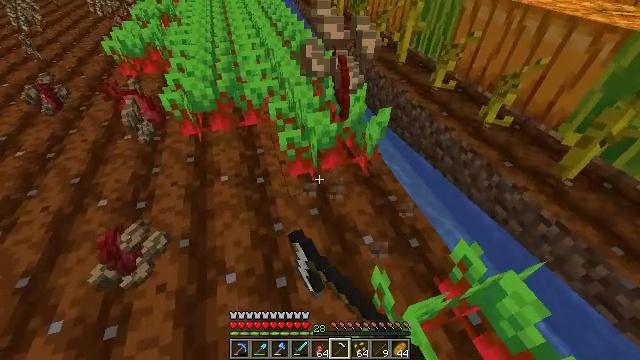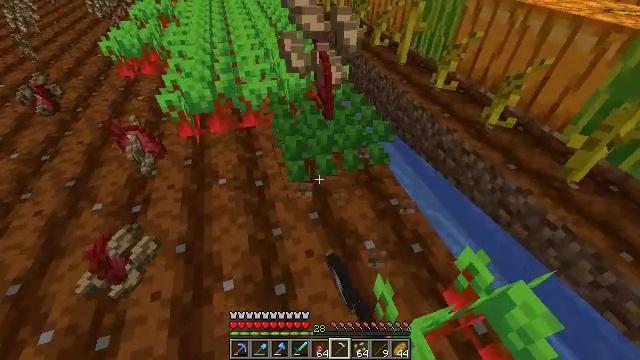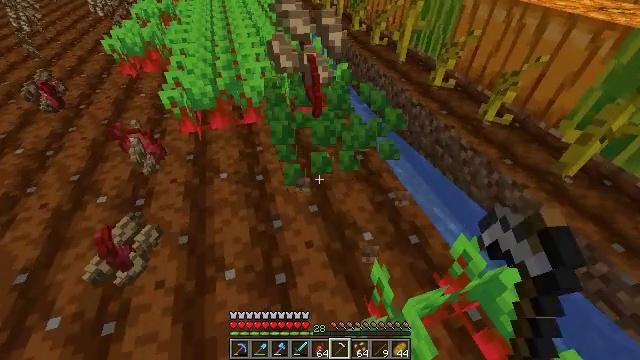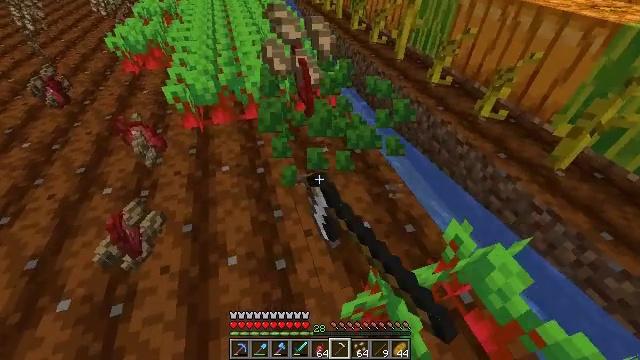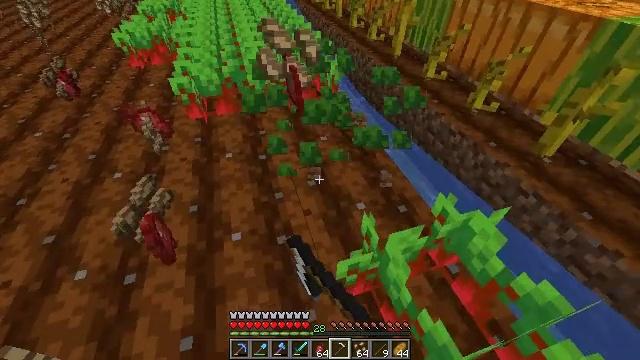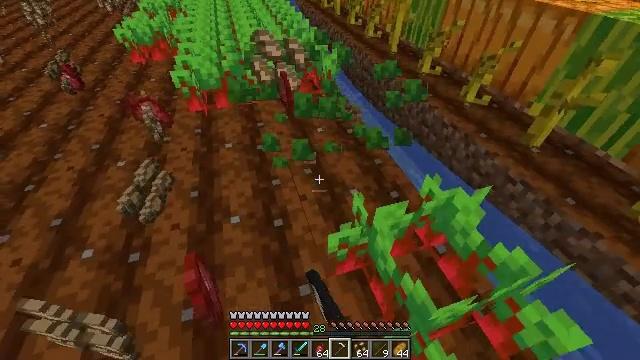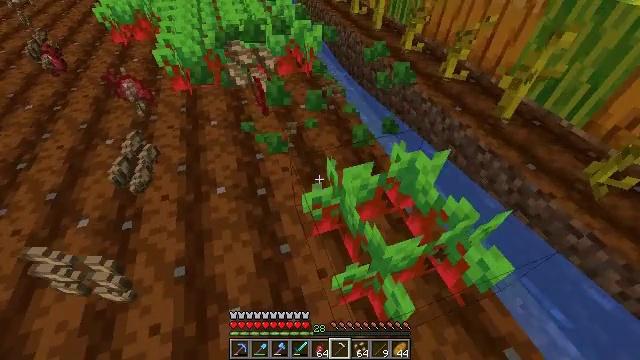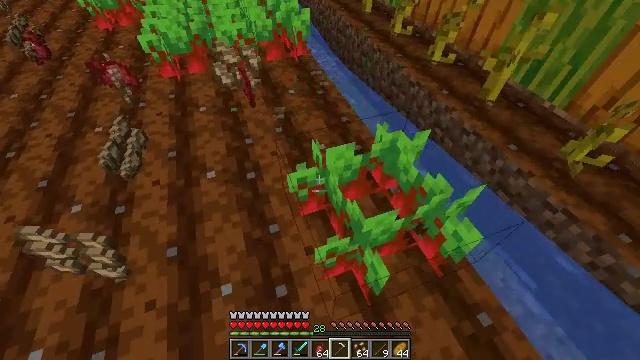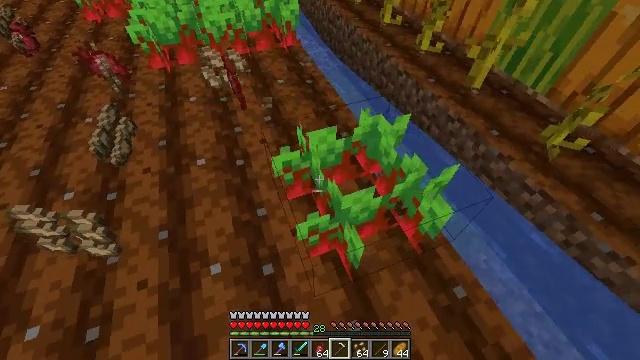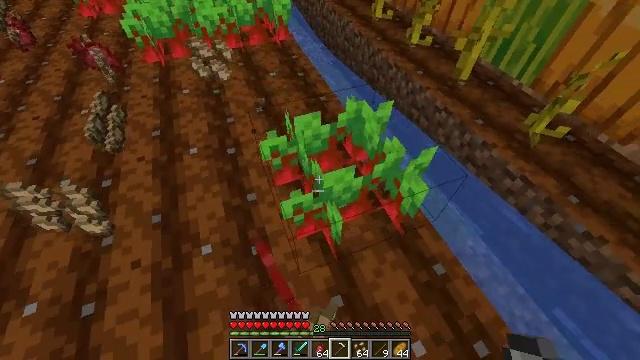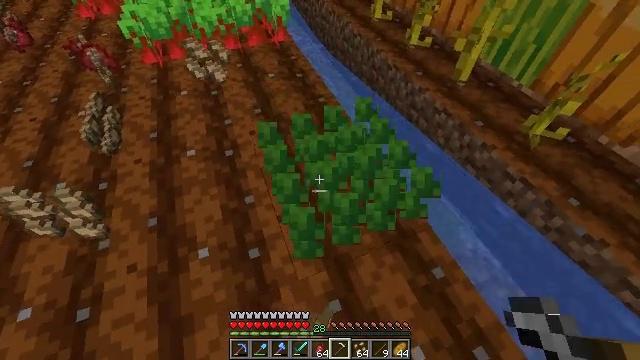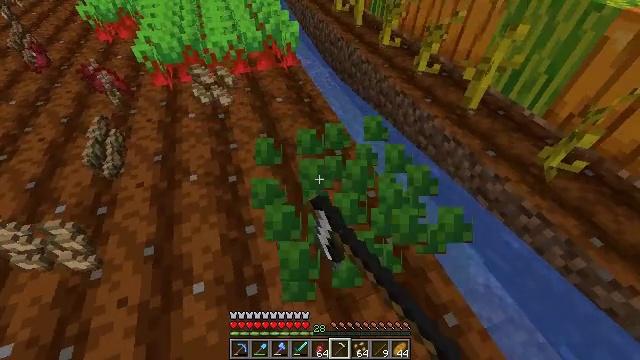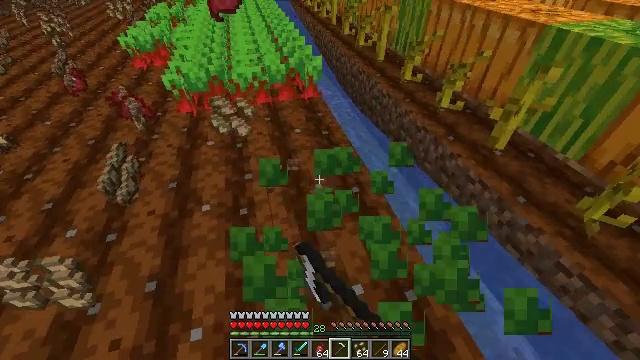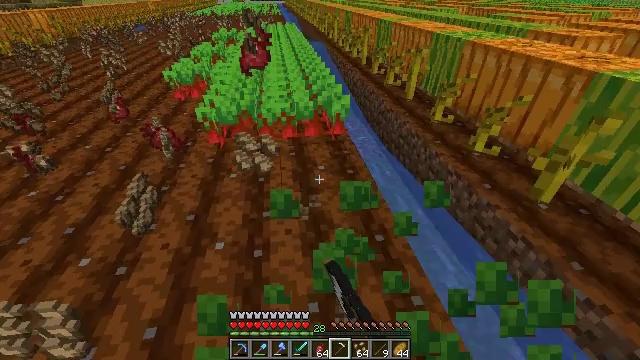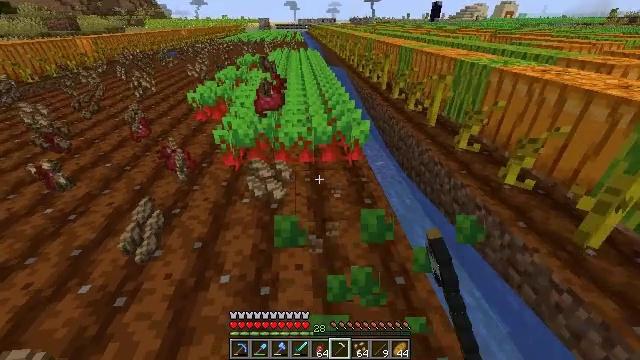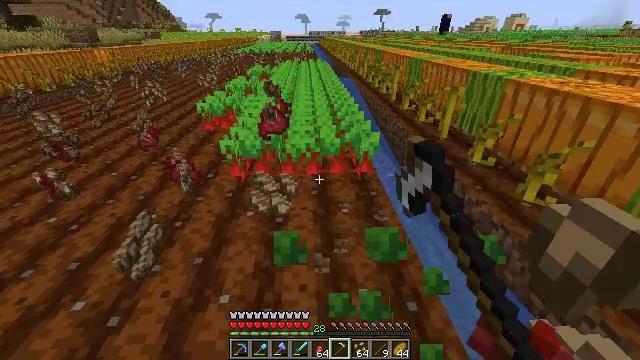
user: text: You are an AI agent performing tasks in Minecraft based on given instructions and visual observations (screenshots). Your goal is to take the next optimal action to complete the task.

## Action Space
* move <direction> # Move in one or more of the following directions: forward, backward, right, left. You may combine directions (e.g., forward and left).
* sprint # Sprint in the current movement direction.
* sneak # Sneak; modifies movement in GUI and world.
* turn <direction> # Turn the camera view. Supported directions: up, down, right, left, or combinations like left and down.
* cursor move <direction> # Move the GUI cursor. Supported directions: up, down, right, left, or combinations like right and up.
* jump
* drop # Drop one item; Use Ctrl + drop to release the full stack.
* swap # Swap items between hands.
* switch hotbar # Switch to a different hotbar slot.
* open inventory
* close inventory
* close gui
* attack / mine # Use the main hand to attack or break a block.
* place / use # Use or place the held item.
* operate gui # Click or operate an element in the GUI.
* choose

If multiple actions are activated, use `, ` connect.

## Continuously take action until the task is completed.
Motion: motion action
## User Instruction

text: Pull up beetroots from the soil.
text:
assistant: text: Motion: attack / mine
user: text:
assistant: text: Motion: move back, attack / mine
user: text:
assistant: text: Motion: move back, attack / mine
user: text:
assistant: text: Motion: move back, attack / mine
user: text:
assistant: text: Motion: move back and move right
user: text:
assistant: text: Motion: move back and move right, turn right and down
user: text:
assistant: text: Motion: move back and move right, turn right and down
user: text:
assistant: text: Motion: turn down
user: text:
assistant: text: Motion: no_op
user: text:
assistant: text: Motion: move forward, attack / mine
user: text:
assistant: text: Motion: move forward, turn left and up, attack / mine
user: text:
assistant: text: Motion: move forward, turn left and up, attack / mine
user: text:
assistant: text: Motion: move forward, turn left and up, attack / mine
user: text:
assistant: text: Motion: move forward, turn left and up, attack / mine
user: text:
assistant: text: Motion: move forward, turn left and up, attack / mine
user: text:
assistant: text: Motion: move forward, turn up, attack / mine
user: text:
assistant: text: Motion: move forward, turn up, attack / mine
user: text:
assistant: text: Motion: move forward, attack / mine
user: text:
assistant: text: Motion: move forward and move left, turn left, attack / mine
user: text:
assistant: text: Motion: move forward and move left, turn left, attack / mine
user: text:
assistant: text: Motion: move forward and move left, turn left, attack / mine
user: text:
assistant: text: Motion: move forward and move left, turn left, attack / mine
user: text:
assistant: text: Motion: move forward and move left, attack / mine
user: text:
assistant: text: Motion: move forward and move right, attack / mine
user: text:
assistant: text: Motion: move forward and move right, turn right, attack / mine
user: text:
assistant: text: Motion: move forward and move right, turn right, attack / mine
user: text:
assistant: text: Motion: move forward and move right, turn right, attack / mine
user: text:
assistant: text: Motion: move forward and move right, attack / mine
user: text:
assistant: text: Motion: move forward and move left, attack / mine
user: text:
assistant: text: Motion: move forward and move left, turn left, attack / mine